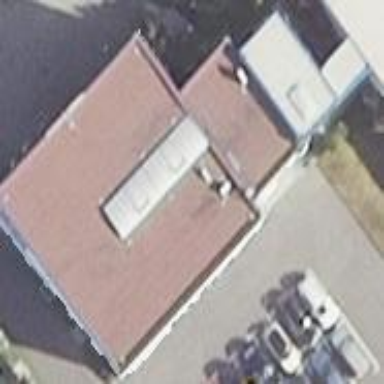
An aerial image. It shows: Office building with flat roof.